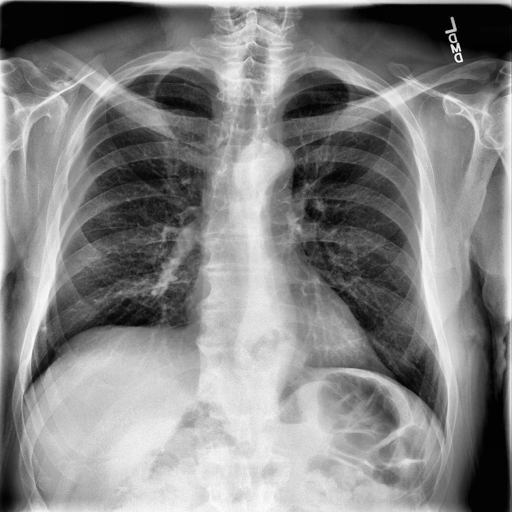
Finding: NORMAL